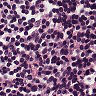
Metastatic tissue present: no